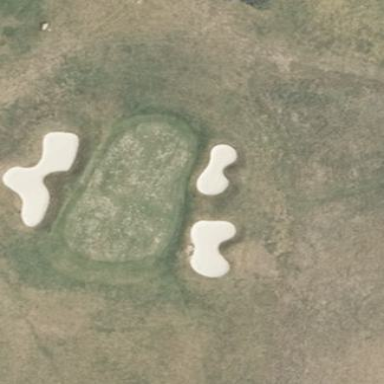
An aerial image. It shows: Golf green.